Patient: sex M, age 58
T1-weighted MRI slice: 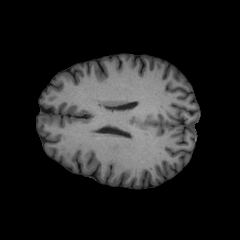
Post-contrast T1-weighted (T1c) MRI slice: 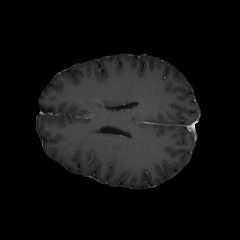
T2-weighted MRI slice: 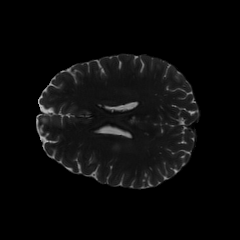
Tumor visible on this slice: yes
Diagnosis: Glioblastoma, IDH-wildtype
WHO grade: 4